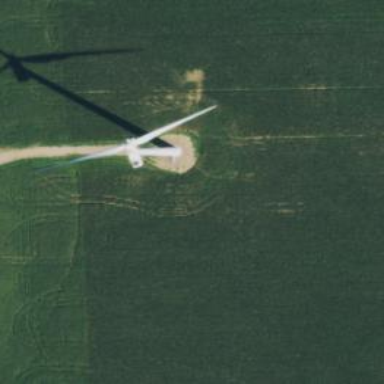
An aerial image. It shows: Wind generator powered by horizontal-axis wind turbine.